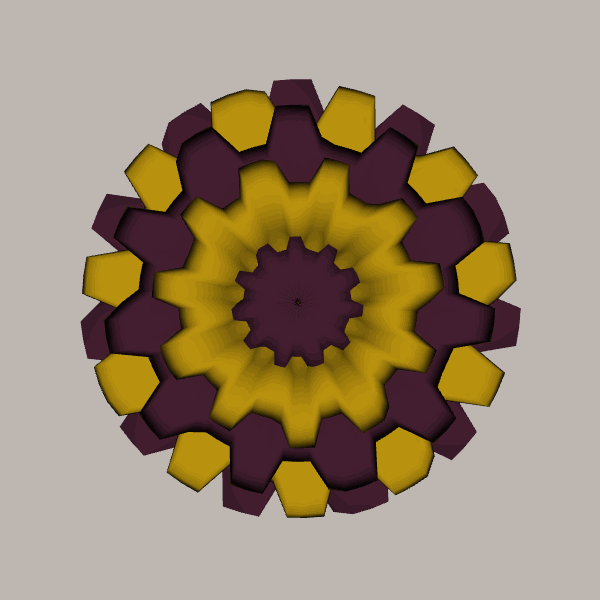
Background: light